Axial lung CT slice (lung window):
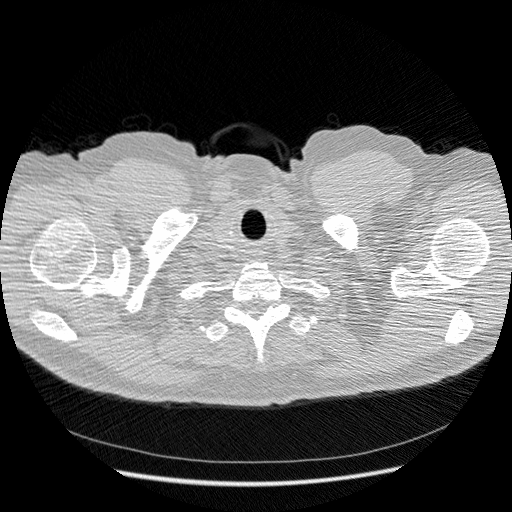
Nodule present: no